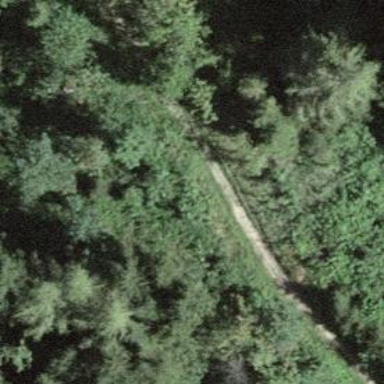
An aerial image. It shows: Path.